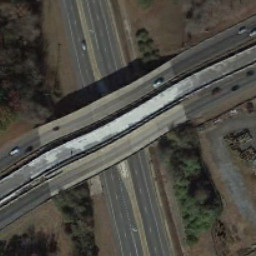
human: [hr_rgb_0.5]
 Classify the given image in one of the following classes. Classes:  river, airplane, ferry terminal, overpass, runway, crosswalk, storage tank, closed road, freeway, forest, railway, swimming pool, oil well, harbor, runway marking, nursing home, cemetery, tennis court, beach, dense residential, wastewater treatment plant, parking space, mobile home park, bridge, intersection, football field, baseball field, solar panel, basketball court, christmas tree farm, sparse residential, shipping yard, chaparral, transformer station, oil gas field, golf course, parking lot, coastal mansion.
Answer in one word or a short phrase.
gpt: overpass